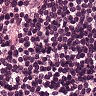
Metastatic tissue present: no